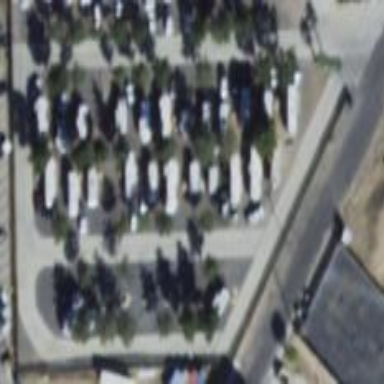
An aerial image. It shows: Caravan site for tourism.